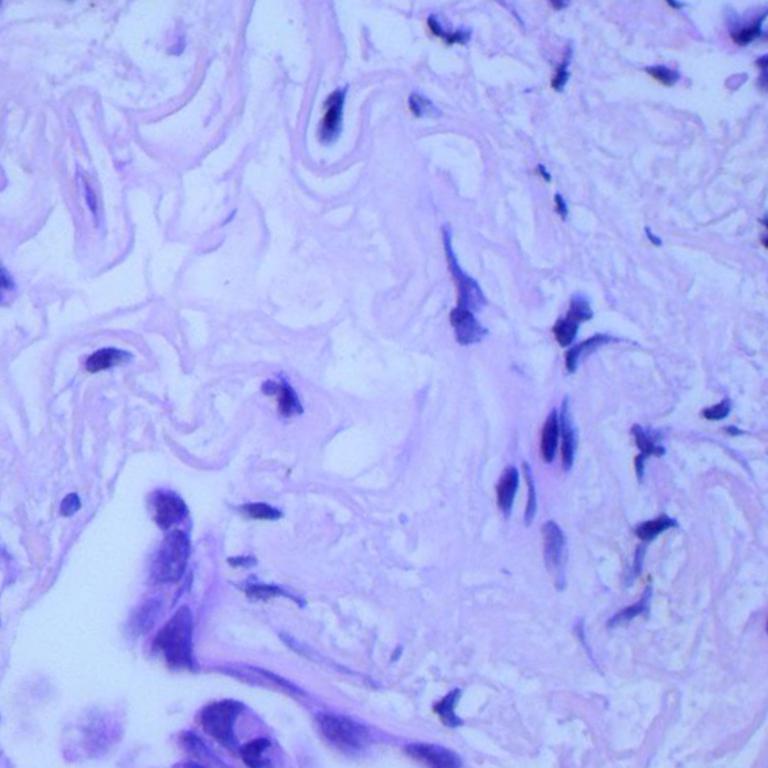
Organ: lung
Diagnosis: adenocarcinomas